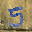
Label: 5